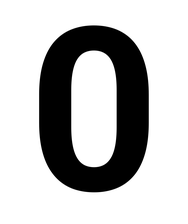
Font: Roboto_Bold